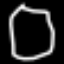
Label: octagon